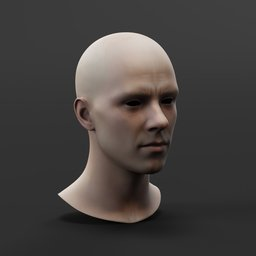
Label: people